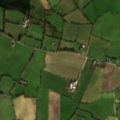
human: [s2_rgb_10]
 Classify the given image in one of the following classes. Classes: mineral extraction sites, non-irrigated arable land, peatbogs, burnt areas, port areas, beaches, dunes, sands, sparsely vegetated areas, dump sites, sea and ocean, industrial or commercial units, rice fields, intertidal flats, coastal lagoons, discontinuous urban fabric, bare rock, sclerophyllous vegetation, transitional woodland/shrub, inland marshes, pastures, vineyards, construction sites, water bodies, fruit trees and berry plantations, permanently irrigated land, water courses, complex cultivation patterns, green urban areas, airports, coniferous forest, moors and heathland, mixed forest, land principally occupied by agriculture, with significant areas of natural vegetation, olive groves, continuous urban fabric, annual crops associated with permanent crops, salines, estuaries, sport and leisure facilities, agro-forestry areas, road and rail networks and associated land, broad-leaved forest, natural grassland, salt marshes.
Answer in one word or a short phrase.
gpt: pastures, land principally occupied by agriculture, with significant areas of natural vegetation